Interaction volume radius: 10 \u00c5
Interaction volume height: 35 \u00c5
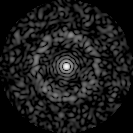
Disorder parameter: 0.8477